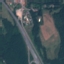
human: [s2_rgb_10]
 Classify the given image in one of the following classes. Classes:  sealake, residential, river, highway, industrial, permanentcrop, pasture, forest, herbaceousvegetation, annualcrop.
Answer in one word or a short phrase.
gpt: Highway